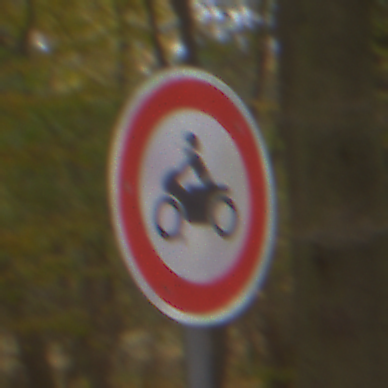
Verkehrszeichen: VerbotKraftraeder
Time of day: Midday
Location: Outdoor (Nature)
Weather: Overcast
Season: NotSpecified
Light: Natural